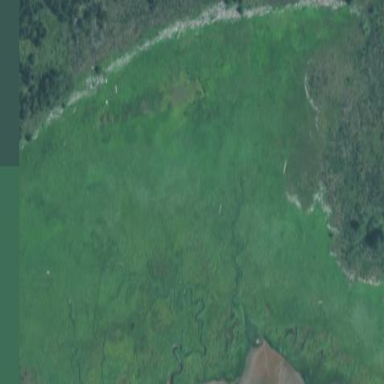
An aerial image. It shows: Saltmarsh wetland with tidal influence.